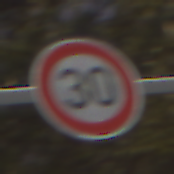
Verkehrszeichen: Geschwindigkeit30
Umgebung: Outdoor, Suburban
Tageszeit: Night
Wetter: PartlyCloudy
Licht: Artificial
Jahreszeit: NotSpecified
Kontrast: HighContrast